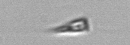
Label: Calciopappus